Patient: sex M, age 60
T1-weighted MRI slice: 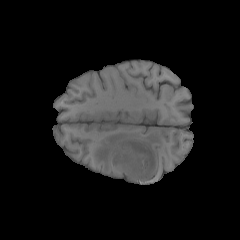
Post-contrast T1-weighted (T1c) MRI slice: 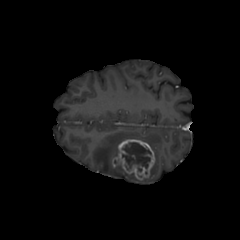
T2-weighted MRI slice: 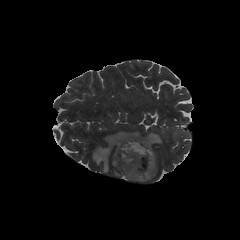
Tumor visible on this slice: yes
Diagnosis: Glioblastoma, IDH-wildtype
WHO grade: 4